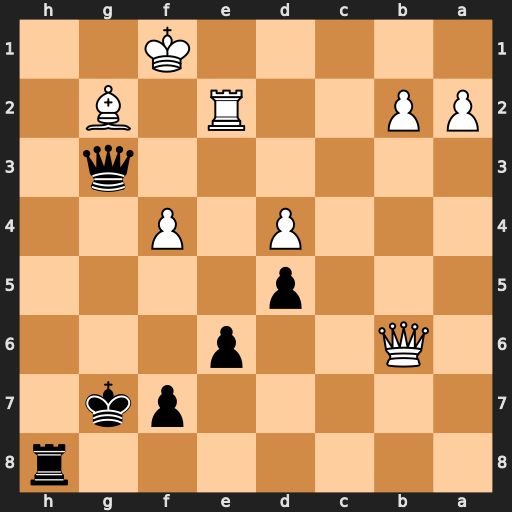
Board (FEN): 7r/5pk1/1Q2p3/3p4/3P1P2/6q1/PP2R1B1/5K2
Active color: b
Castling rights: -
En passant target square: -
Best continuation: Rc8 Qc5 Rxc5